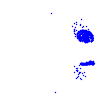
Particle: electron